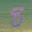
Label: 8